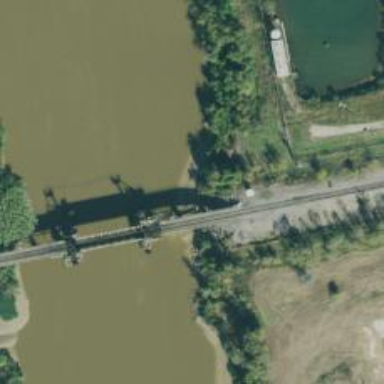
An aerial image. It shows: Railway bridge.